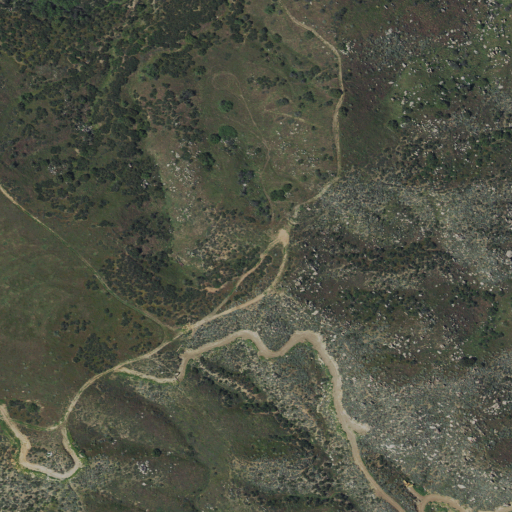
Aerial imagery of mountains in California named Kalmia Hills containing shrub and grassland